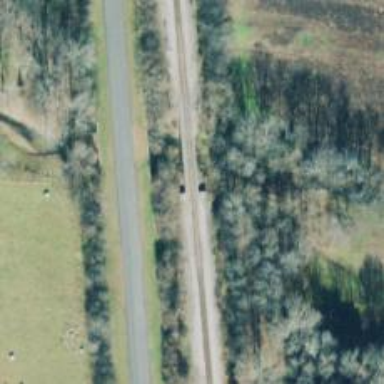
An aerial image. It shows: Railway bridge.